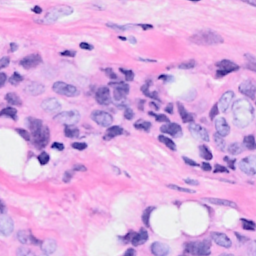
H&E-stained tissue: Breast